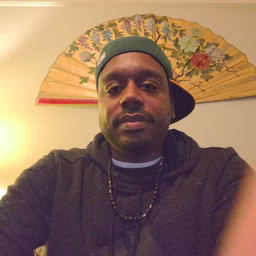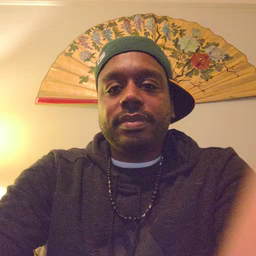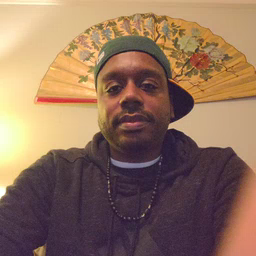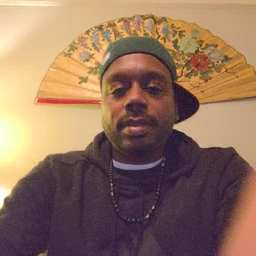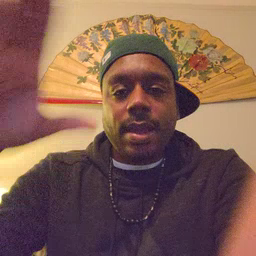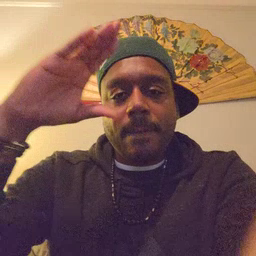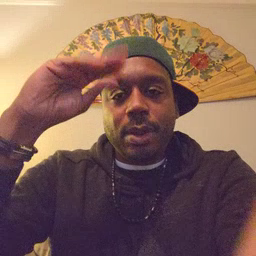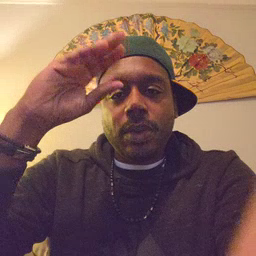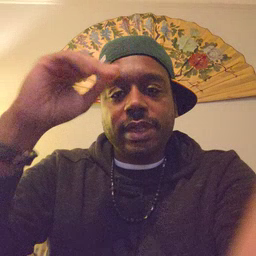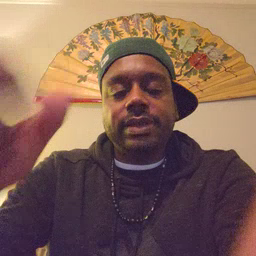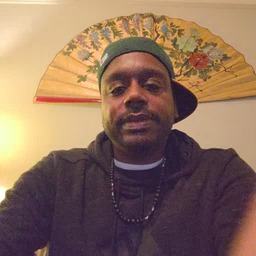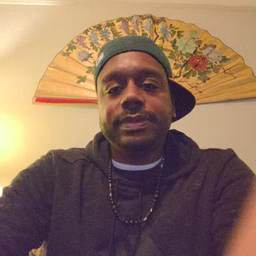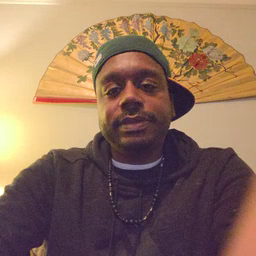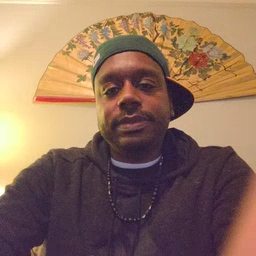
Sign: boy